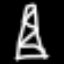
Label: The Eiffel Tower